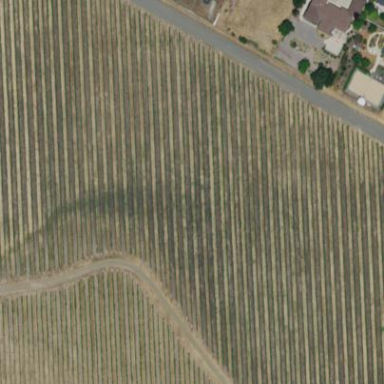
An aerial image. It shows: Vineyard where grapes are grown.